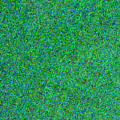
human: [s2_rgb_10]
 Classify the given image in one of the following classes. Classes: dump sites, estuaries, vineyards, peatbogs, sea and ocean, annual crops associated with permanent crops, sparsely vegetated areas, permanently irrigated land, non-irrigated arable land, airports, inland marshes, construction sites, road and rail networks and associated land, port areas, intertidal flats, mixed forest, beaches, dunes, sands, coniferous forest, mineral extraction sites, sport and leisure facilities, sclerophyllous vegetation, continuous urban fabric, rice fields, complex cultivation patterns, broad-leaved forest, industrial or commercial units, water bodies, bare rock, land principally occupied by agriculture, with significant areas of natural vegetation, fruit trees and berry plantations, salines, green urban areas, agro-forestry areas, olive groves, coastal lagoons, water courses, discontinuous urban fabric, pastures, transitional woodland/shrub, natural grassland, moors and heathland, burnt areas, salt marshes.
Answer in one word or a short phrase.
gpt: sea and ocean